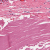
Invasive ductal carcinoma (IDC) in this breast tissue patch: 0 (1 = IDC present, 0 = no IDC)